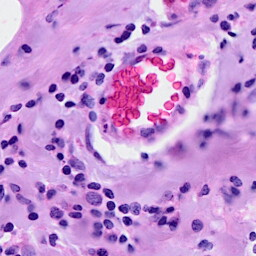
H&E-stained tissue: Breast